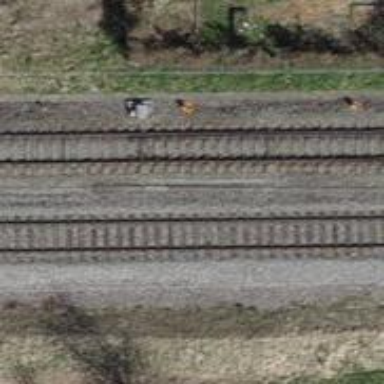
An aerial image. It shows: Railway track with contact lines for electrification.